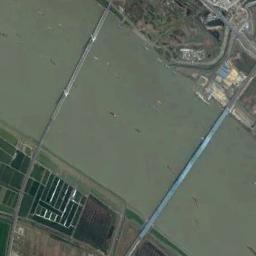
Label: bridge